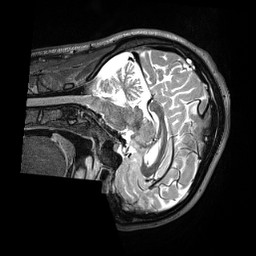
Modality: T2w
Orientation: sagittal
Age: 28
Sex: male
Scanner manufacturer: siemens
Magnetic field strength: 3 T
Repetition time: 3.2 s
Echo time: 0.563 s